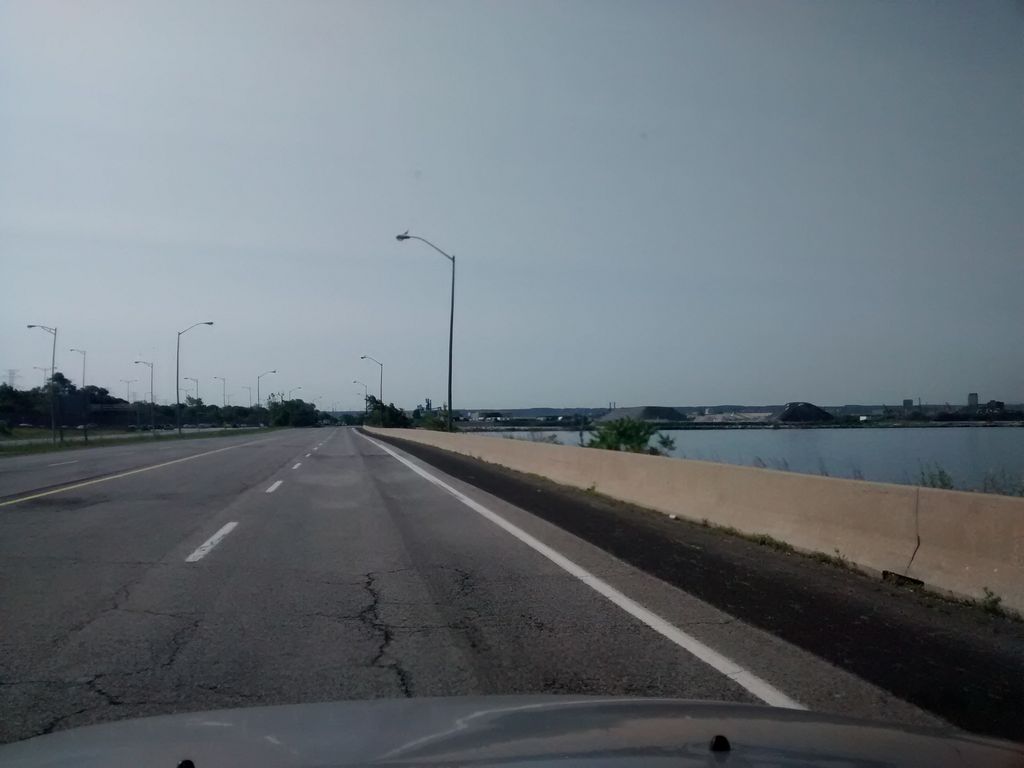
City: hamilton